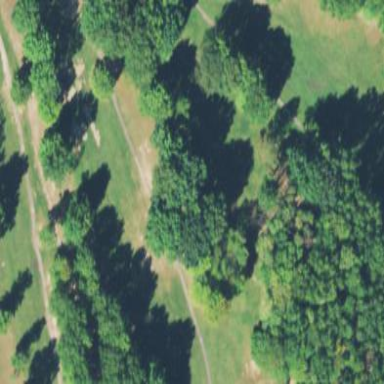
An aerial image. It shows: Scenic golf fairway.